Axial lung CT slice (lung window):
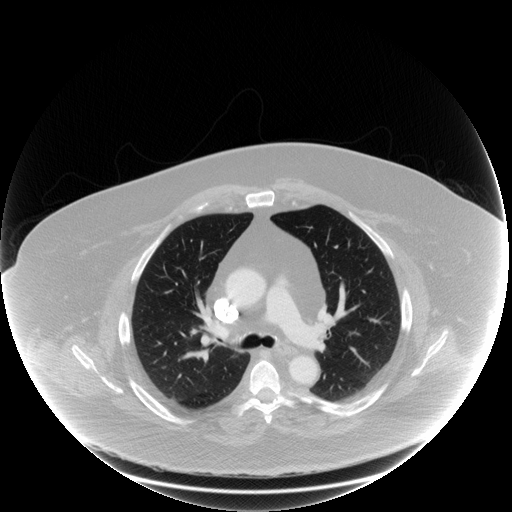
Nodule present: no